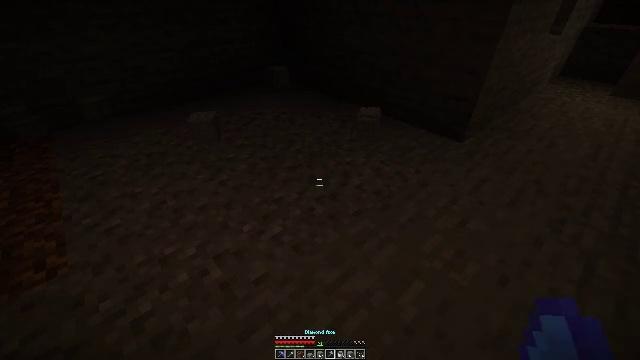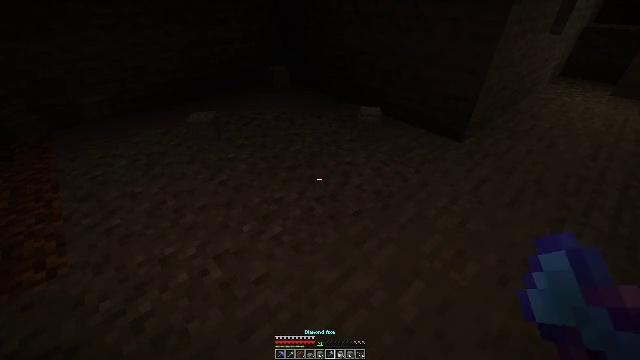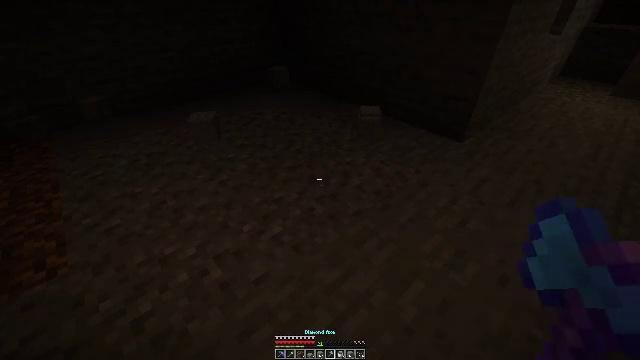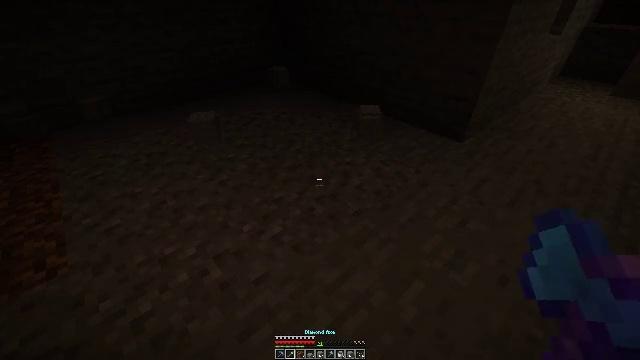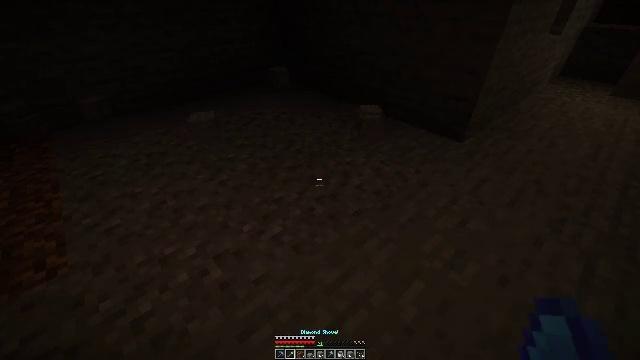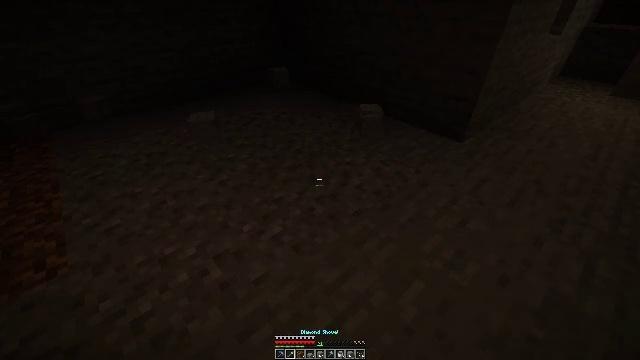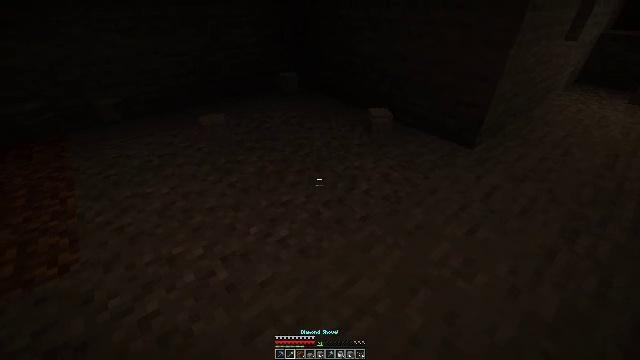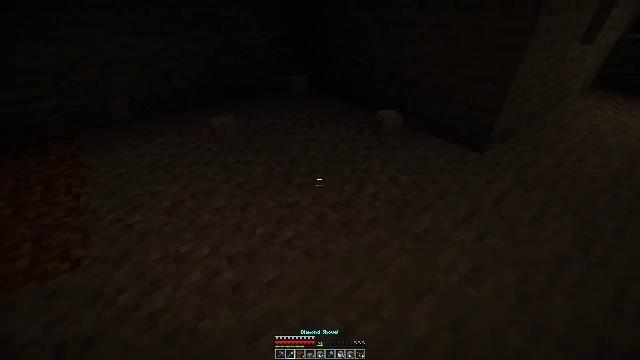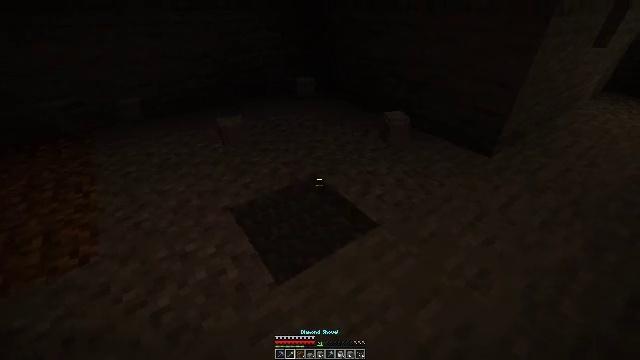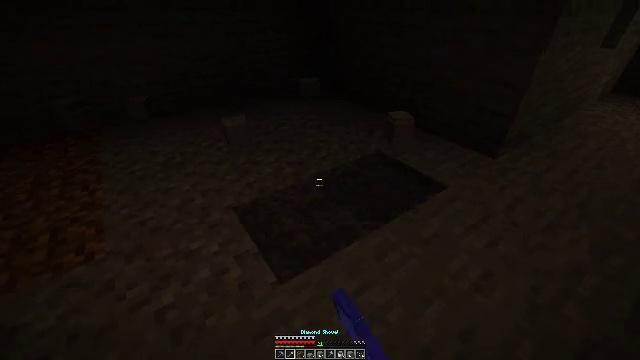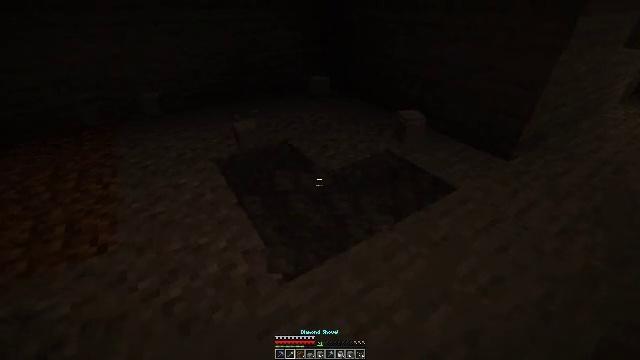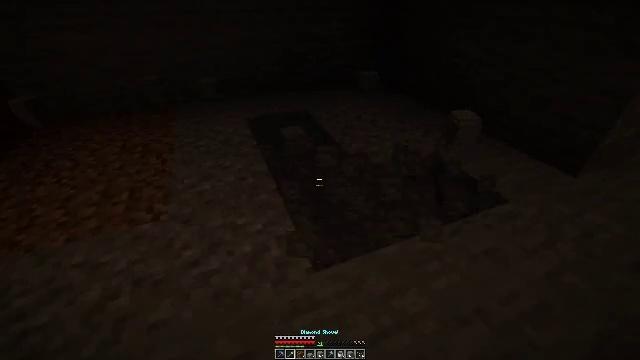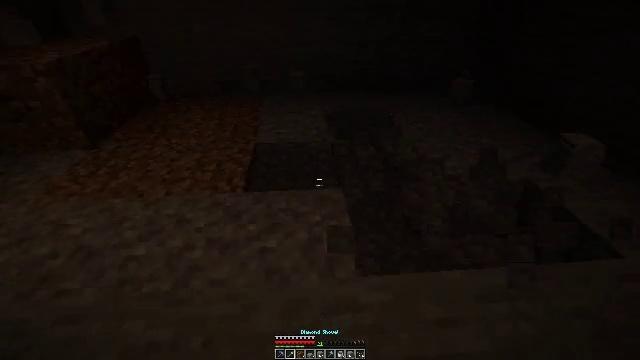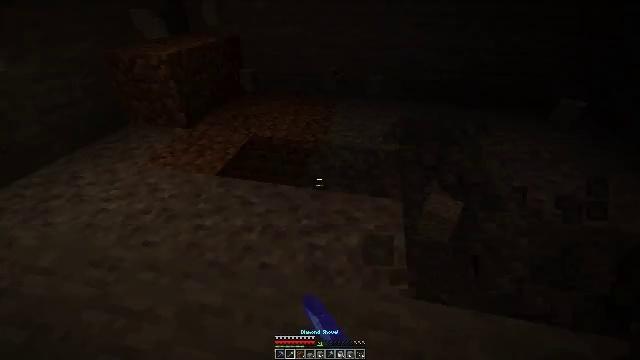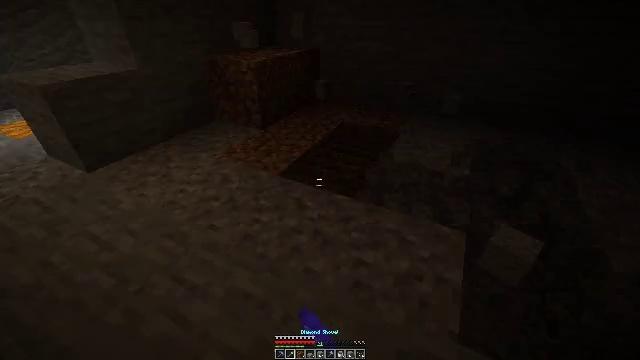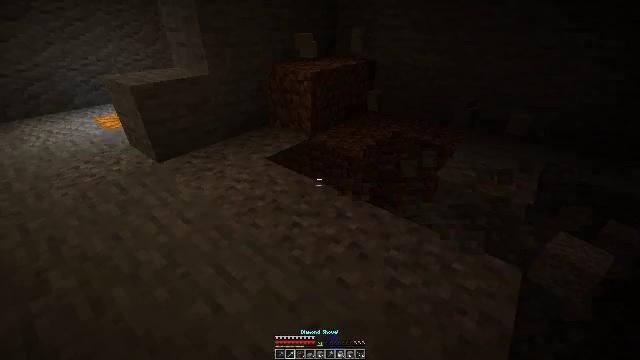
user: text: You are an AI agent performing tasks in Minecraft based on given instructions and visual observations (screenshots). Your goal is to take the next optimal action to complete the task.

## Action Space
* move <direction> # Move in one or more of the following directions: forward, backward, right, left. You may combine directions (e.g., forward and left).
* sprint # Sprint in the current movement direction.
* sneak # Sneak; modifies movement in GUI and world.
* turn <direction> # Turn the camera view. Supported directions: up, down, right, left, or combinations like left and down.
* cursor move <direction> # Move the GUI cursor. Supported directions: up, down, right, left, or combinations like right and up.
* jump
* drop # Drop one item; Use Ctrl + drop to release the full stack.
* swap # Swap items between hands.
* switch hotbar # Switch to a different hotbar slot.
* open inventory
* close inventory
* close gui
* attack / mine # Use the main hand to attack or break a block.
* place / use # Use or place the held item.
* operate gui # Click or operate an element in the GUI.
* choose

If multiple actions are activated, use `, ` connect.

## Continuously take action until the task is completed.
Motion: motion action
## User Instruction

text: Gather gravel by digging.
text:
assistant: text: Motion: no_op
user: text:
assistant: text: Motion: no_op
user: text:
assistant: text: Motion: switch to hotbar 2
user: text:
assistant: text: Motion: switch to hotbar 2
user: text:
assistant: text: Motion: switch to hotbar 2
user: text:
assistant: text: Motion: turn left
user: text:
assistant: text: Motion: turn left
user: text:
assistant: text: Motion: turn left, attack / mine
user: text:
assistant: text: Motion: attack / mine
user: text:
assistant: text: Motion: turn left, attack / mine
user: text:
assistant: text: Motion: turn left and down, attack / mine
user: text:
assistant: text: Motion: turn left, attack / mine
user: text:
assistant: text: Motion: turn left, attack / mine
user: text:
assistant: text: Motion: turn left and up, attack / mine
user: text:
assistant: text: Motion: turn left and up, attack / mine
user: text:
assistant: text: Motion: turn left and up, attack / mine
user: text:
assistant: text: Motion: attack / mine